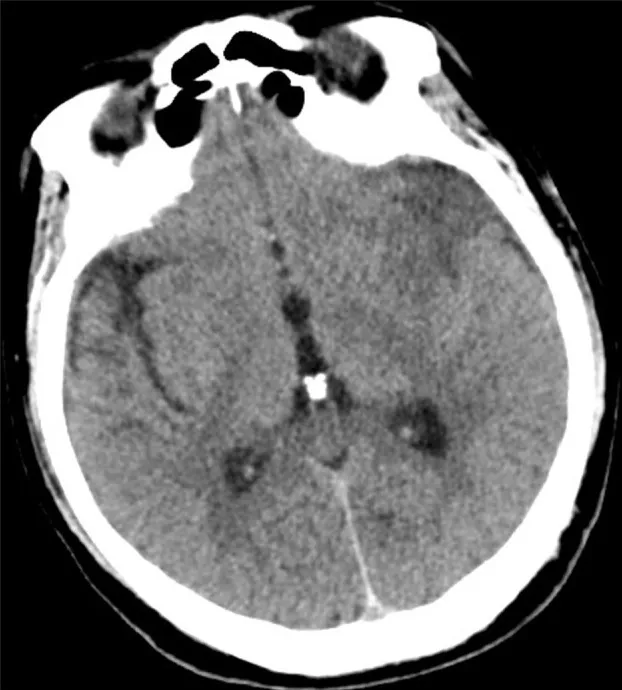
Initial head CT revealed left frontal lobe and left insular lobe hypodensities.
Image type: radiology (ct)